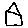
Label: house